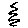
Label: zigzag